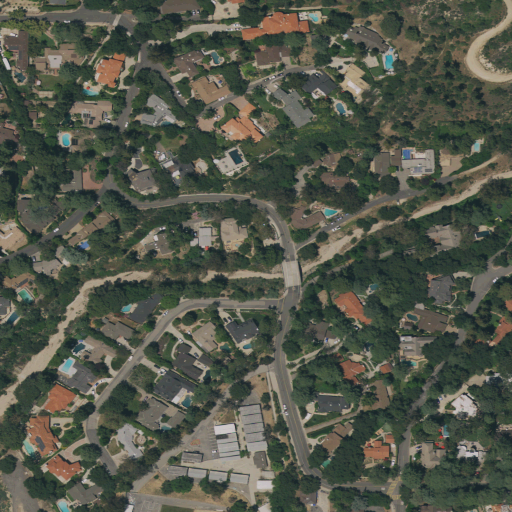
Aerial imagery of valley in California named Webber Canyon containing open development, low intensity development, shrub, evergreen forest, and medium intensity development